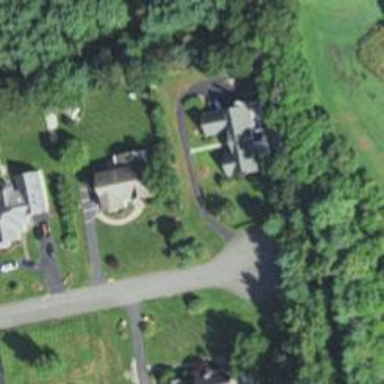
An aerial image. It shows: Driveway leading to service road.